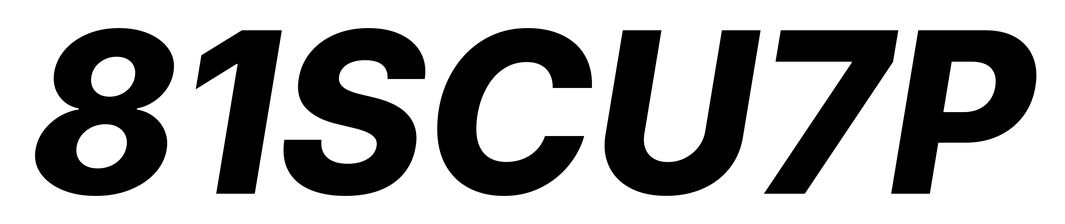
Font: Inter-Italic_ExtraBold_Italic